Question: My SQL statement looks like that
'''
SELECT qe.id, qe.content, a.id, a.content, a.addDT, acr.checked, acr.score
FROM 'questions_and_exercises' qe,
'questions from-to' qft
LEFT JOIN 'questions-answers' qa ON (qa.qid=qe.id AND qa.uid=qft.uid)
LEFT JOIN answers a ON (a.id=qa.aid)
LEFT JOIN 'answer_chk_results' acr ON (acr.aid=a.id)
AND qft.to_lid=2
WHERE qft.to_uid=3
'''
Now, 'WHERE'part is not doing what I want. Trying to achieve this result:
- -
Is there anyway to achieve this byu only one sql statement?
# update

For ex when I query
'''
WHERE qft.to_lid=2 AND qft.to_uid=NULL
WHERE qft.to_uid=2 AND qft.to_lid=NULL
'''
I want to get rows with ids: 4,5,6 . If one of this where conditions has no result show other one. In other words this conditions has no relationship between each other
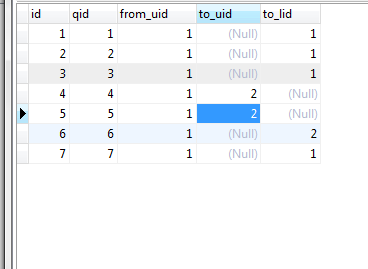
Answer: '''
SELECT qe.id, qe.content, a.id, a.content, a.dt, acr.checked, acr.score
FROM 'questions_and_exercises' qe,
'questions from-to' qft
LEFT JOIN 'questions-answers' qa ON (qa.qid=q.id AND qa.uid=?)
LEFT JOIN answers a ON (a.id=qa.aid)
AND qft.to_lid=?
AND qft.uid=?
'''